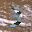
Label: 3